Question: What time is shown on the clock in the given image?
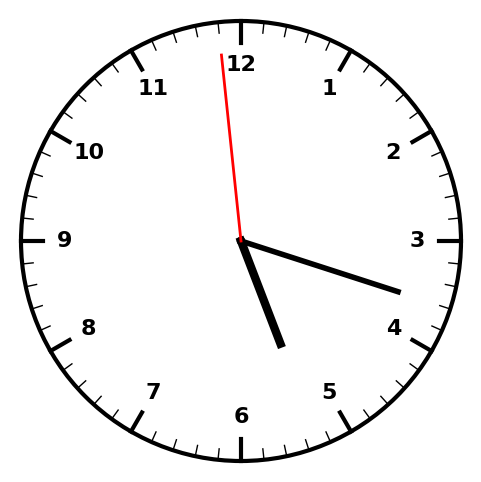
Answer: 05:17:59